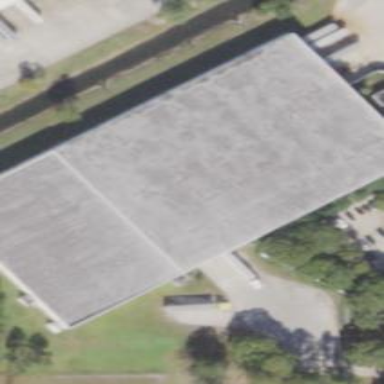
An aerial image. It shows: Warehouse.